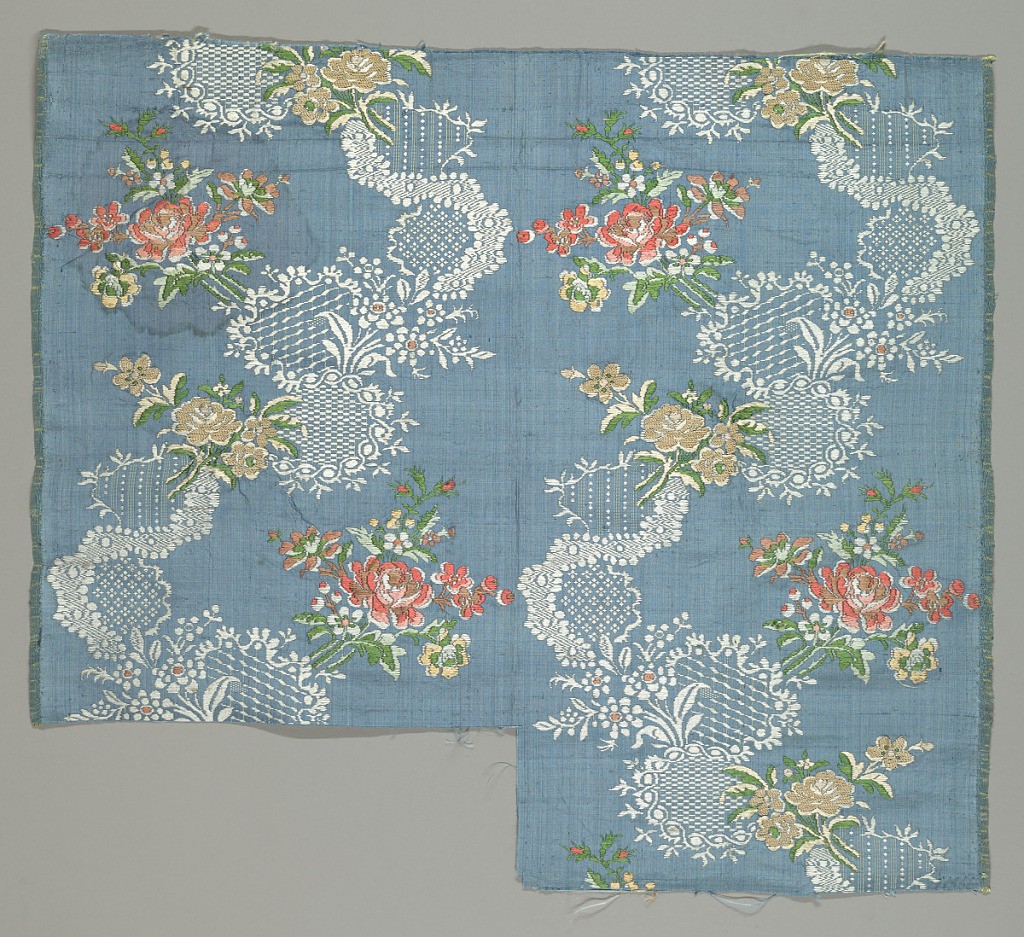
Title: Fragment
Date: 18th century
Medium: silk Technique: plain weave with discontinuous supplementary wefts
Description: Serpentine lace ribbons with floral sprigs on blue ground.